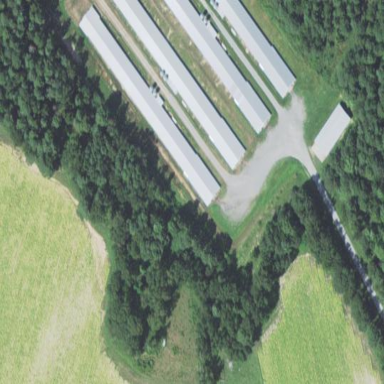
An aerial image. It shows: Farm auxiliary building.